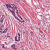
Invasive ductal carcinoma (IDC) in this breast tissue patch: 1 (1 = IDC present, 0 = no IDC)